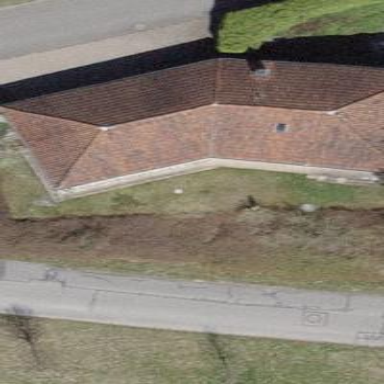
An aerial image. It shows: Simple house.